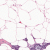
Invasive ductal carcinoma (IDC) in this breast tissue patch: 0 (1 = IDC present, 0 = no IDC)